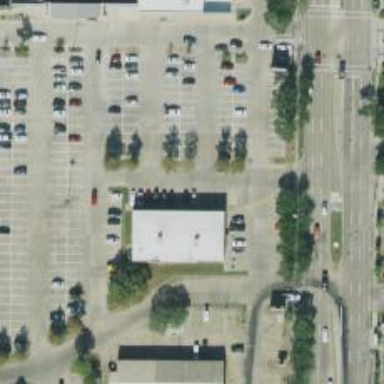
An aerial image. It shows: Parking space is available.